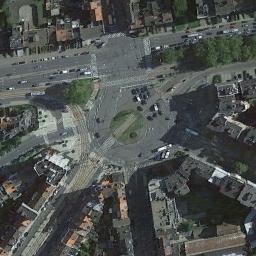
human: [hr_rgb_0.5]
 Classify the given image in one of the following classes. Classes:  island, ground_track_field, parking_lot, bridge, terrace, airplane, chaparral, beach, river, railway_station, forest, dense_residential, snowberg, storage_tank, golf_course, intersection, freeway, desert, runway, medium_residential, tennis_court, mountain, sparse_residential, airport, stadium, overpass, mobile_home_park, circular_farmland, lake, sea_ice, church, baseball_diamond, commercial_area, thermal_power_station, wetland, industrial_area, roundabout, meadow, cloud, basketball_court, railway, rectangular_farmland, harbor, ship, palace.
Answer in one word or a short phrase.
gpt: roundabout